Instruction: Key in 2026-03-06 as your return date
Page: home
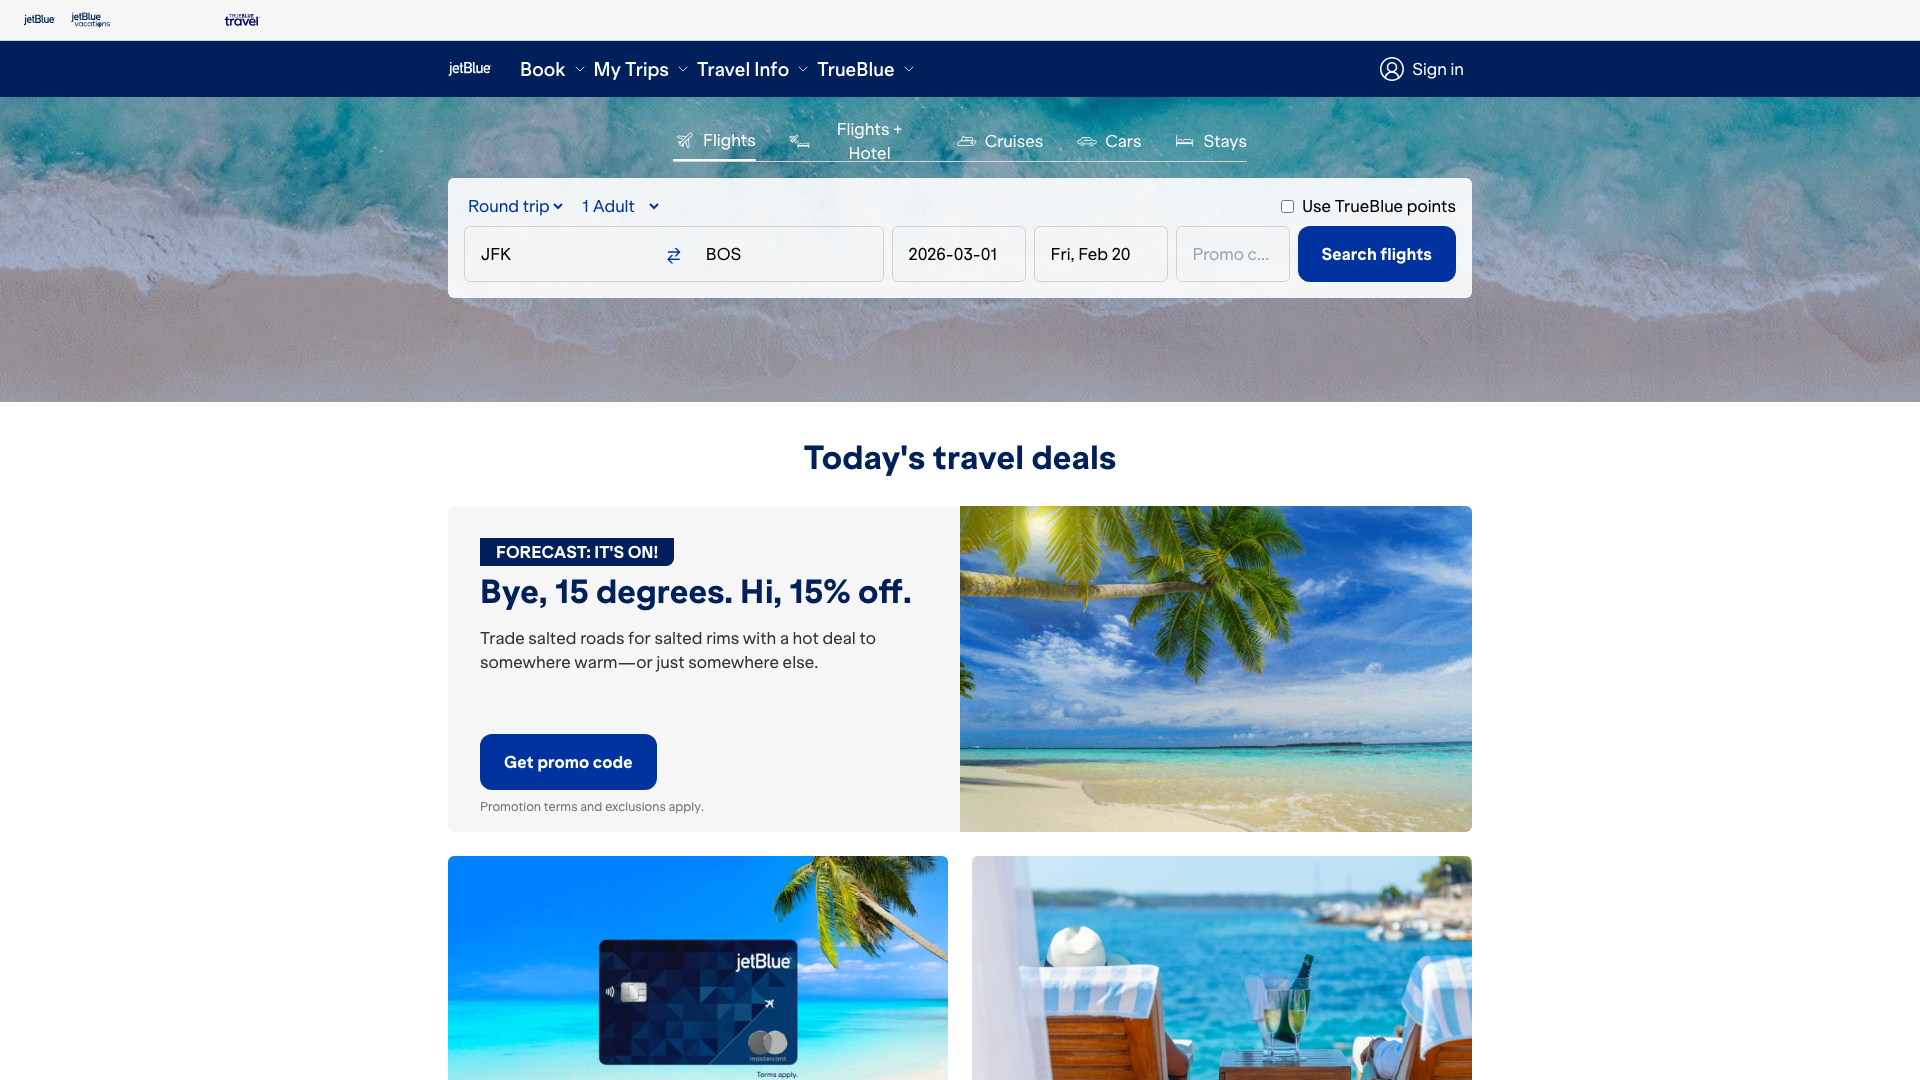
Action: type